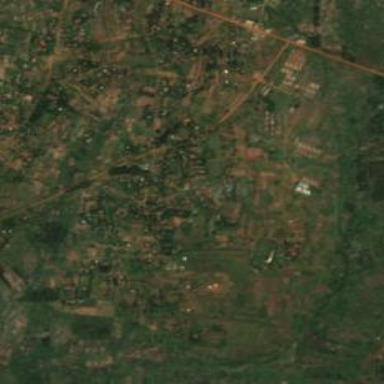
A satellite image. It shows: Village.